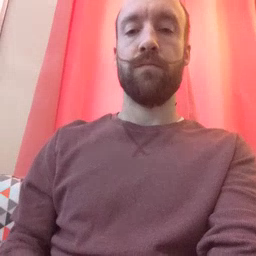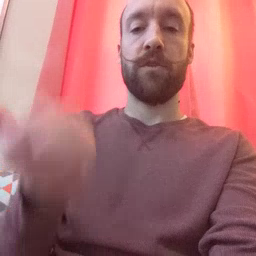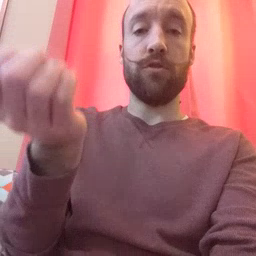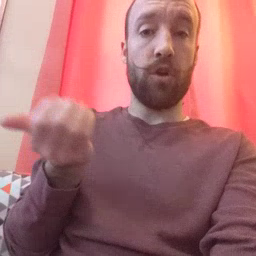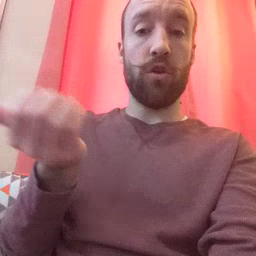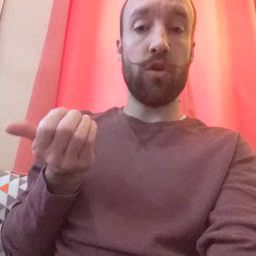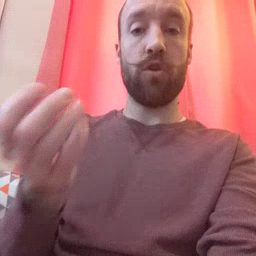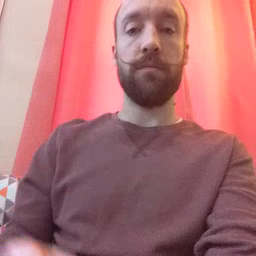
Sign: drawer